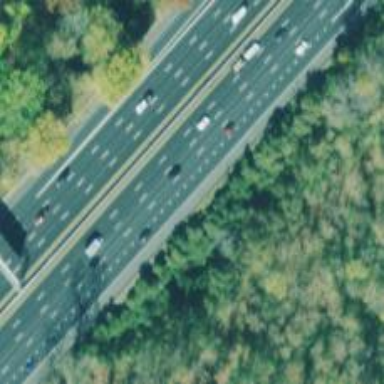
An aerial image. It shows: Motorway junction.